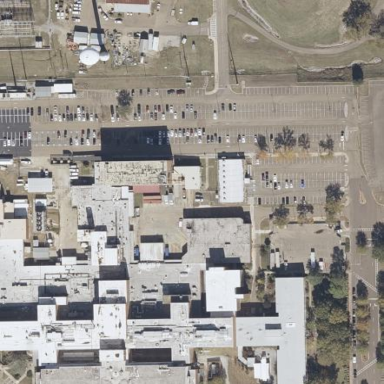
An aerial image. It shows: Hospital providing healthcare services.